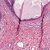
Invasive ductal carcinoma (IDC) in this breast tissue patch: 0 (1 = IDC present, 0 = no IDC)